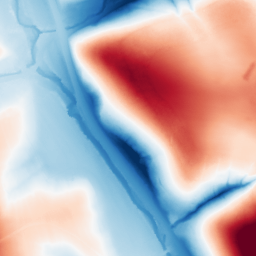
Category: classical
Decomposition family: gaussian_anisotropic
Decomposition parameters: sigma_x: 50
sigma_y: 50
Upsampling method: bicubic_16x
Upsampling parameters: scale: 16
Upsampling scale: 16